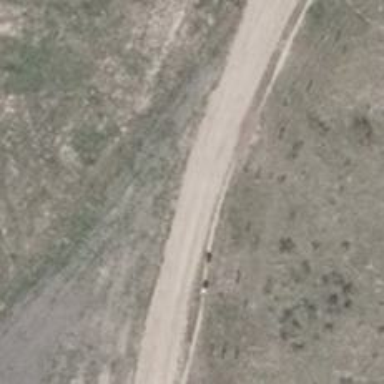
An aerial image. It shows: Sandy track road with grade3 tracktype.